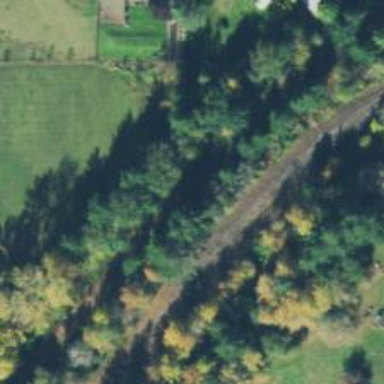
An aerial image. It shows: Abandoned railway now transformed into cycleway. This rail-trail offers scenic route for cyclists.